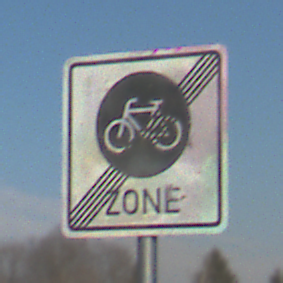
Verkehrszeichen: EndeFahrradzone
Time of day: MorningAfternoon
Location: Outdoor (Nature)
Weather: PartlyCloudy
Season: NotSpecified
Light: Natural